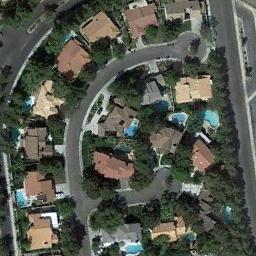
Label: residential